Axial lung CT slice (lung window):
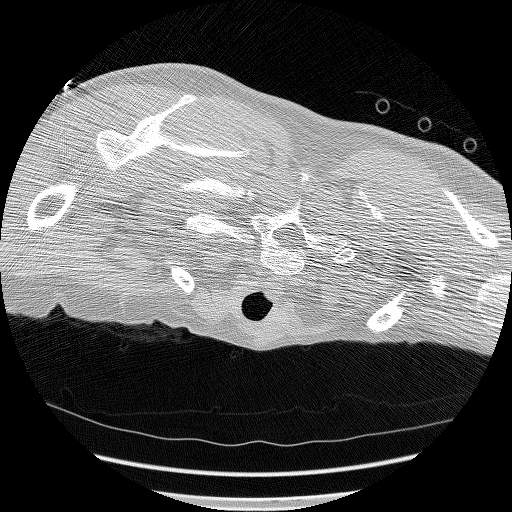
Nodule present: no